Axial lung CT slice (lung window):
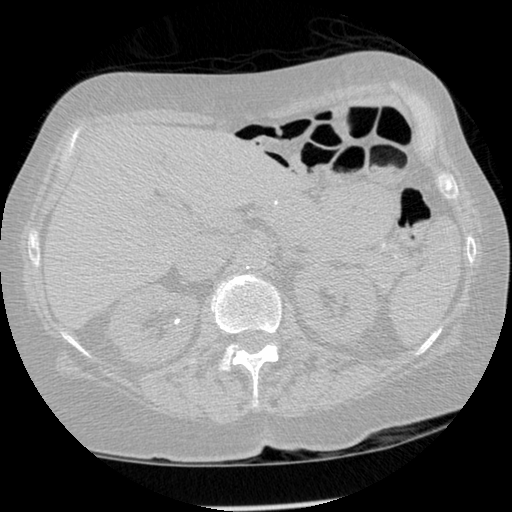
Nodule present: no